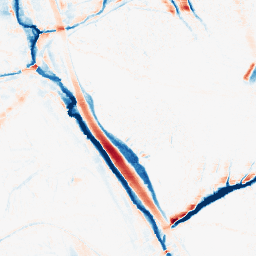
Category: morphological
Decomposition family: morphological_ellipse
Decomposition parameters: operation: average
width: 10
height: 20
Upsampling method: quintic
Upsampling parameters: scale: 4
Upsampling scale: 4